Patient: sex F, age 56
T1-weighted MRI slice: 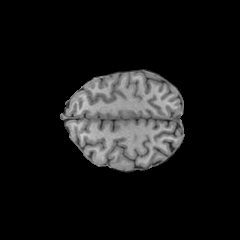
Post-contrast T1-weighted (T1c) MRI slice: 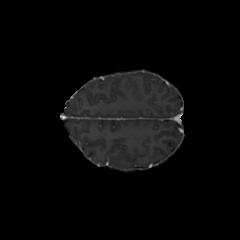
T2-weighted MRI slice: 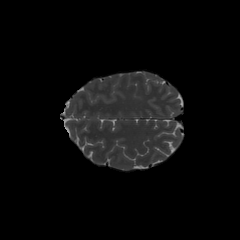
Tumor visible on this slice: no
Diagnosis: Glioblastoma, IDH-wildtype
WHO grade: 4